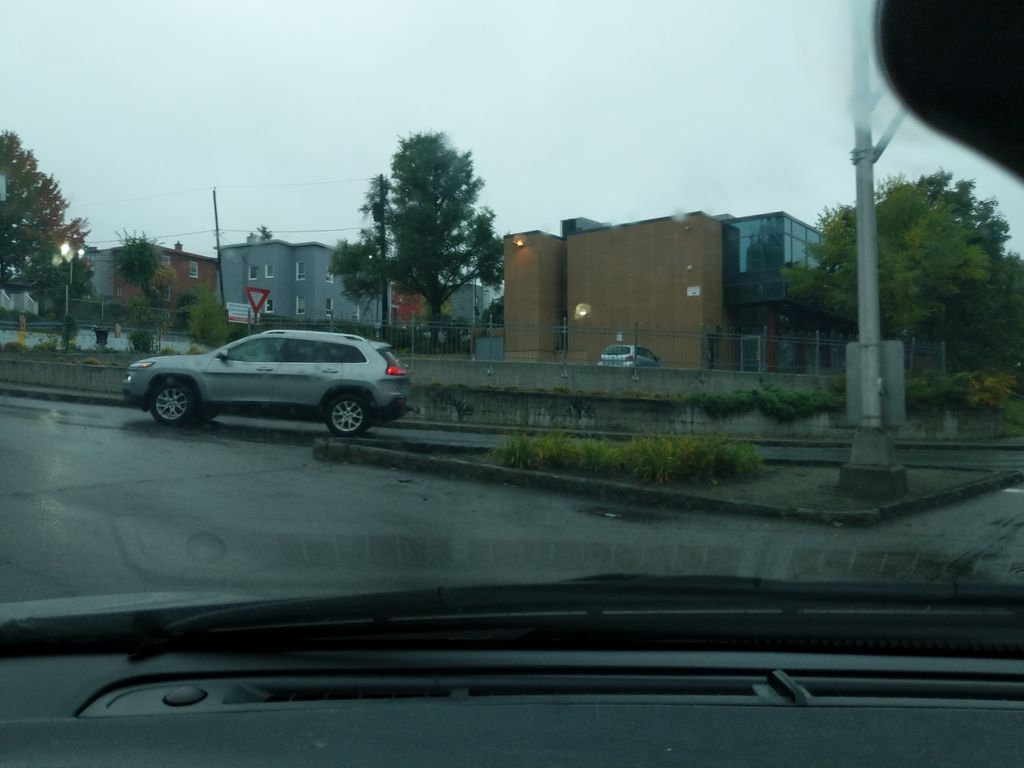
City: quebec_city